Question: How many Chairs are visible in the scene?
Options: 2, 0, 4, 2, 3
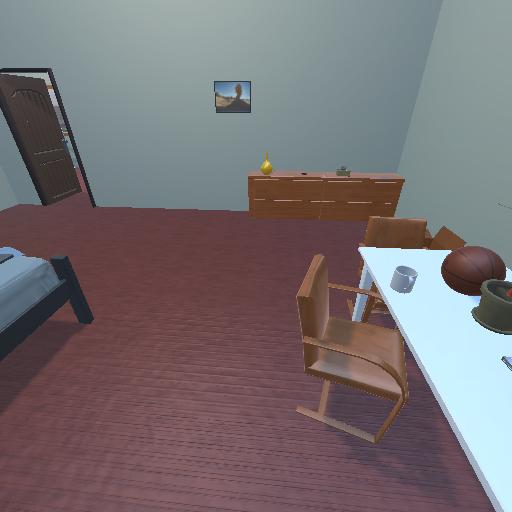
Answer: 2